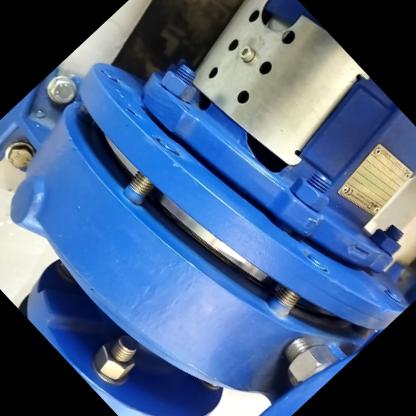
Klasa: inne